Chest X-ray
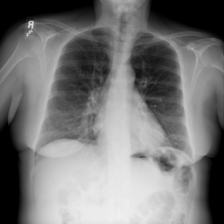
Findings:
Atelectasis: negative
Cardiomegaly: negative
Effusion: negative
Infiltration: negative
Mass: negative
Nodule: negative
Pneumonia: negative
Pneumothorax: positive
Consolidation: negative
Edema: negative
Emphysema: negative
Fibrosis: negative
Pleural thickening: negative
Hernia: negative